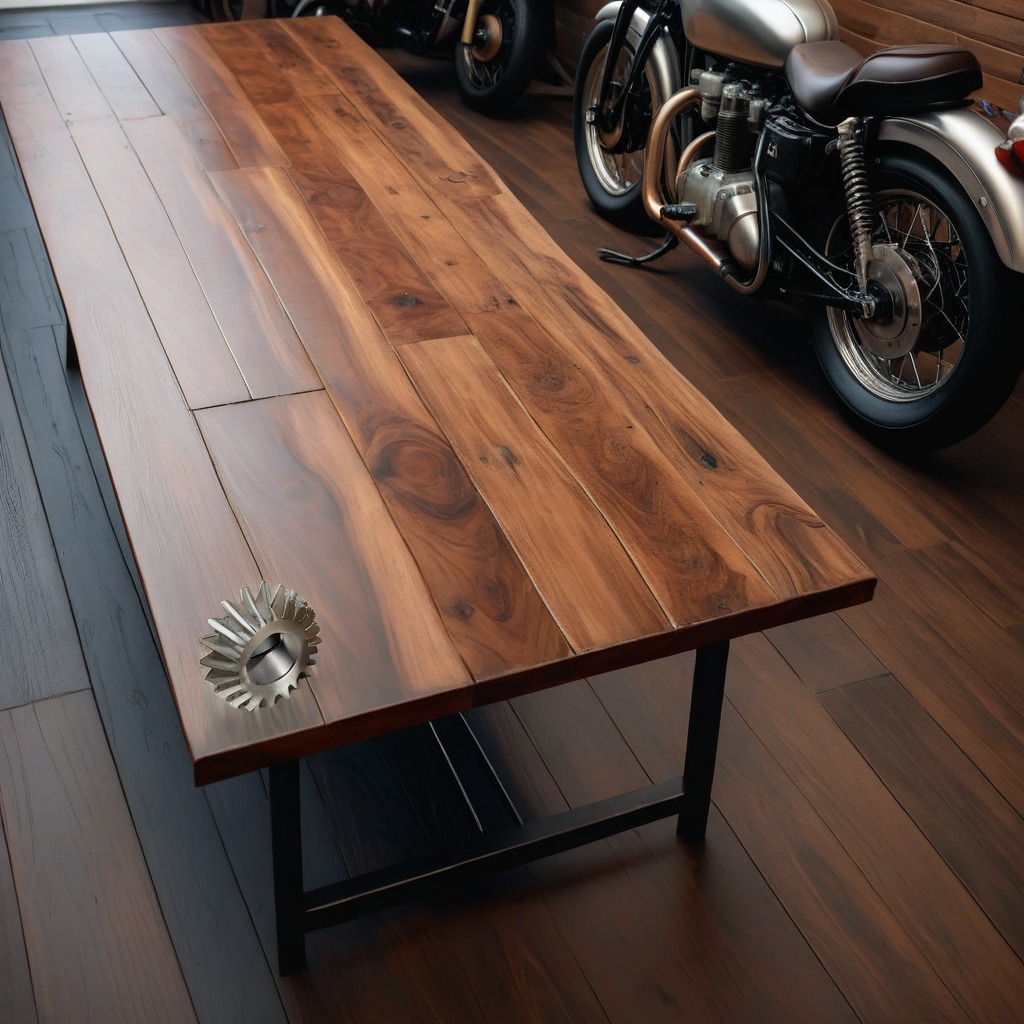
A steel gear with teeth lies on a wooden table in a vintage motorcycle garage.